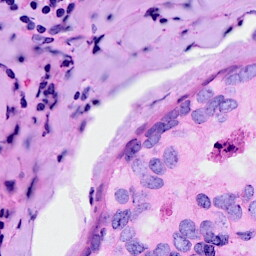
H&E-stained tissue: Breast